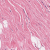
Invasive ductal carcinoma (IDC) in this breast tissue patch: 0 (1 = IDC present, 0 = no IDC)